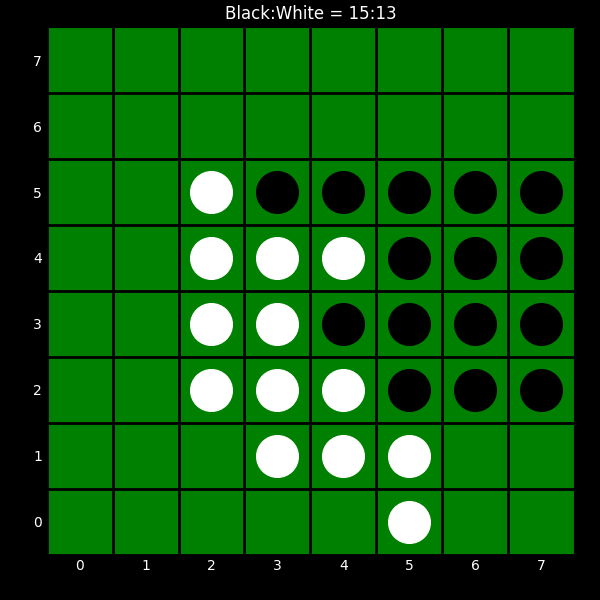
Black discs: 15
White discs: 13